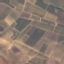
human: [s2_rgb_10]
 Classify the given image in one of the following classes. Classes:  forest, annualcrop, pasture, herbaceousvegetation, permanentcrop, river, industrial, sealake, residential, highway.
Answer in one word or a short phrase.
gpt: PermanentCrop